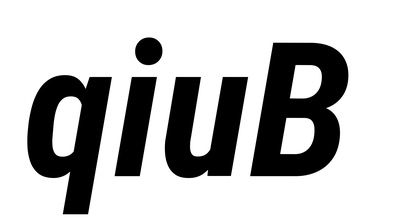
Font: Roboto-Italic_Condensed_Bold_Italic